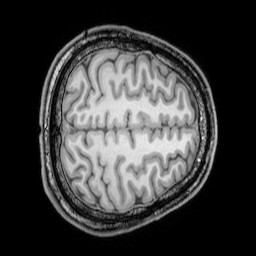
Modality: T1w
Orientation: axial
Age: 24
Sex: male
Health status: healthy
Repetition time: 0.081 s
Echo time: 0.037 s